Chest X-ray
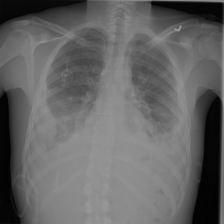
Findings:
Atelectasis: negative
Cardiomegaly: negative
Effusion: positive
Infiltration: negative
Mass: negative
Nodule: negative
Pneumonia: negative
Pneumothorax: negative
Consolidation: negative
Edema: negative
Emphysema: negative
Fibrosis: negative
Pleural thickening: negative
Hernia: negative